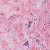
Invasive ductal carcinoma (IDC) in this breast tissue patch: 1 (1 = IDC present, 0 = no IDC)